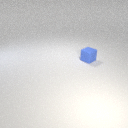
small blue rubber cube